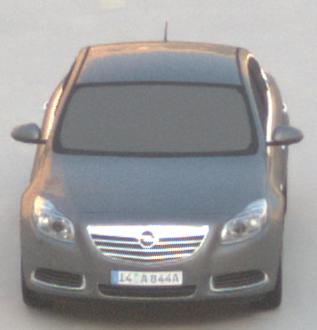
Make: Opel
Model: Insignia 1.6
Detailed model: Insignia (A) Notch Back
Model produced from: 2008/11
Model produced until: 2008/12
Doors: 4
Color: gray
Road condition: dry road
Daytime: sunrise or sunset
Contrast: low contrast